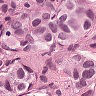
Metastatic tissue present: yes